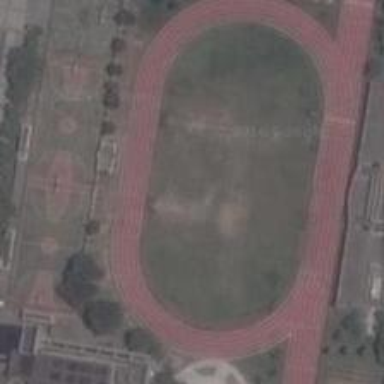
This is an old playground since the turf is a bit worn and the runway fades .